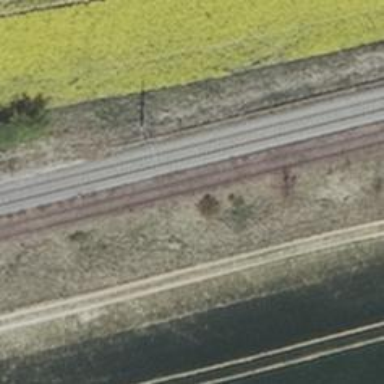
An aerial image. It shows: Railway signal.